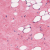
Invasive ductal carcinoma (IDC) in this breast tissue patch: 0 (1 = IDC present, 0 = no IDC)